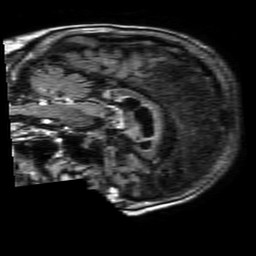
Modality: FLAIR
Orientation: sagittal
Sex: female
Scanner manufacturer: philips
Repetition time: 11 s
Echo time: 0.125 s